Field crop: maize
Growth stage: 2
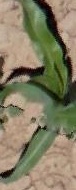
Species: maize